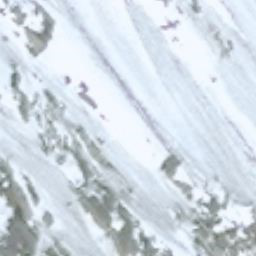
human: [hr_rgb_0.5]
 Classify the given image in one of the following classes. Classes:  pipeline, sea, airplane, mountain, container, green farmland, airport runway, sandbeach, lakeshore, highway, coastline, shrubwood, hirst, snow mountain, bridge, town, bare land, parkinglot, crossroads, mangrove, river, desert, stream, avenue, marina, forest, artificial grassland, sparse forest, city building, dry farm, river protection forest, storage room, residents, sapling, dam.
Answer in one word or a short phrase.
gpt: snow mountain